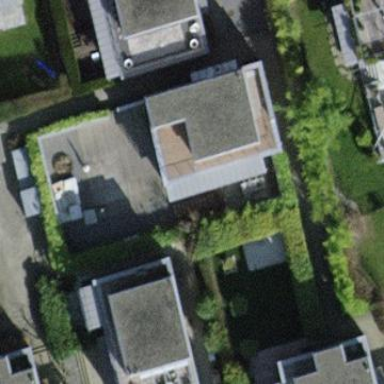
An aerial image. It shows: Building with flat roof oriented across its structure.